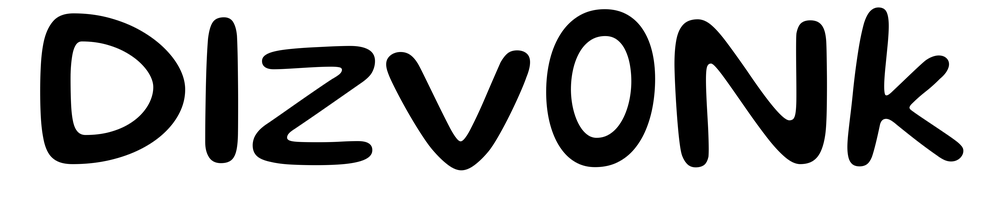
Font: Gluten_Regular